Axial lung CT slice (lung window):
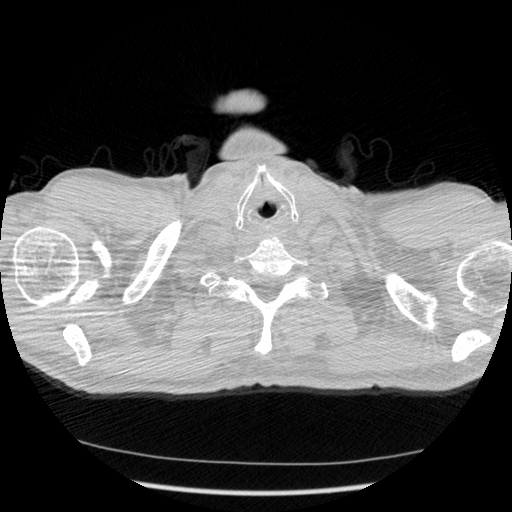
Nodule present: no